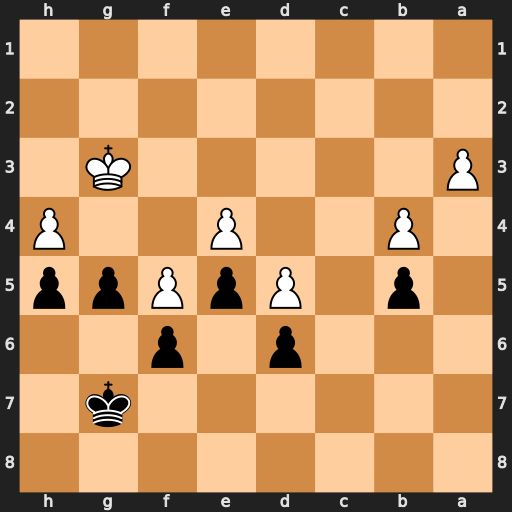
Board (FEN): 8/6k1/3p1p2/1p1PpPpp/1P2P2P/P5K1/8/8
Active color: b
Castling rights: -
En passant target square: -
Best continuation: gxh4+ Kxh4 Kh6 a4 bxa4 b5 a3 b6 a2 b7 a1=Q